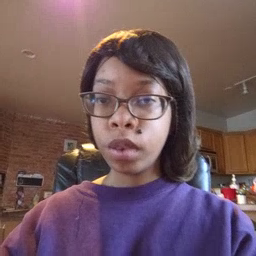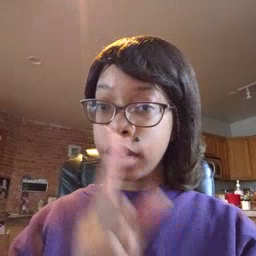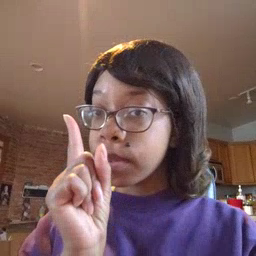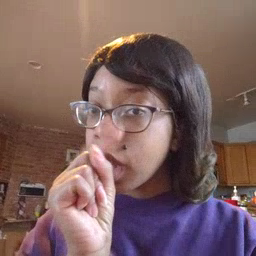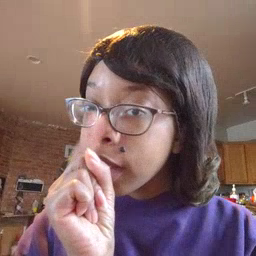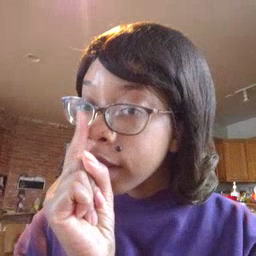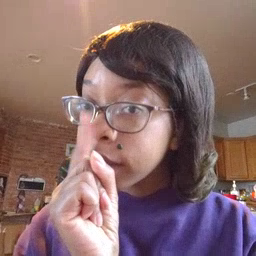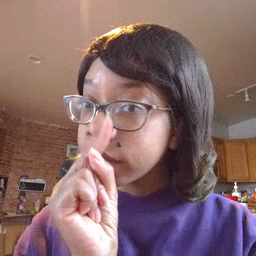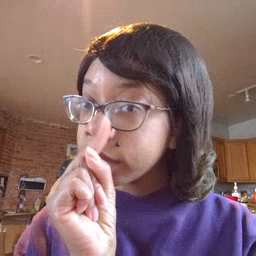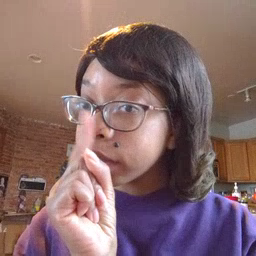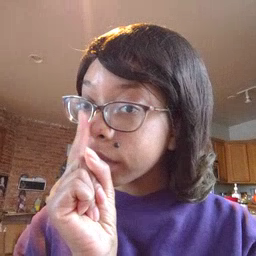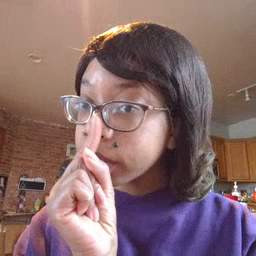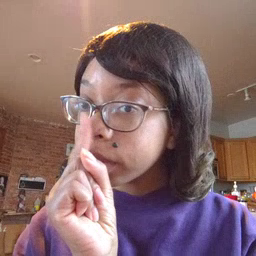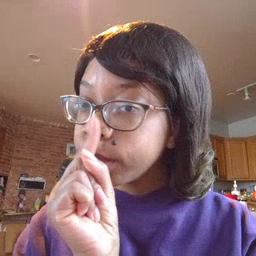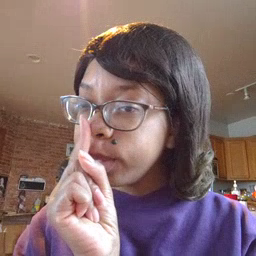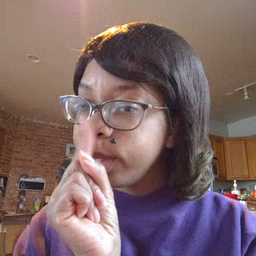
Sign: mouse